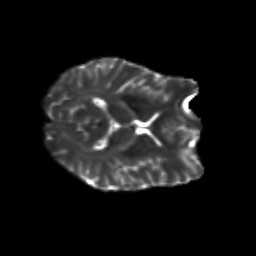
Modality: T2w
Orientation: axial
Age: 24
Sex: male
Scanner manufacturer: siemens
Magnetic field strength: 3 T
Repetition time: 3.5 s
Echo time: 0.125 s